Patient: sex M, age 73
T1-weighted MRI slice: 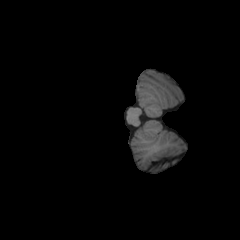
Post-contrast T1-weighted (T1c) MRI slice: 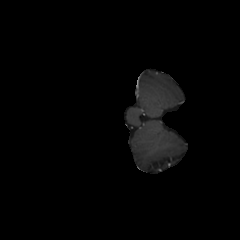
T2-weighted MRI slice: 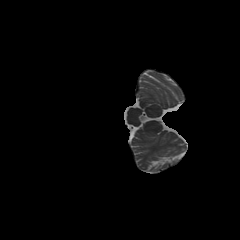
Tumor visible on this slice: no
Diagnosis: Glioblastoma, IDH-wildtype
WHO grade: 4